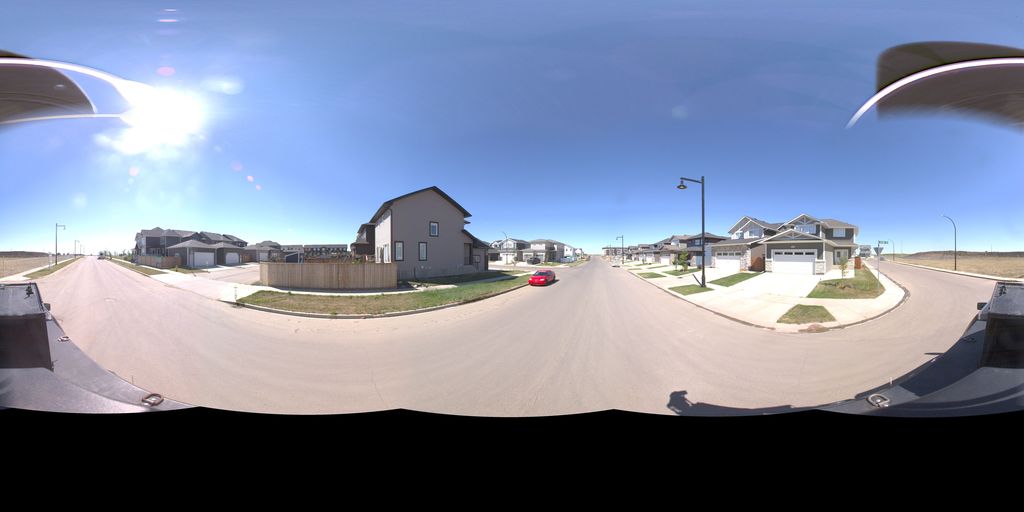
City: saskatoon